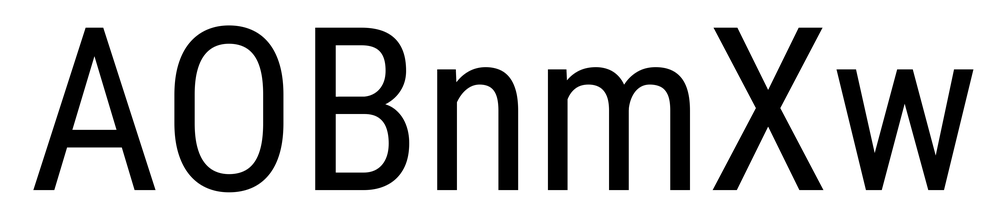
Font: Roboto_Condensed_Regular